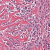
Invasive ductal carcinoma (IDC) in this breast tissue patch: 1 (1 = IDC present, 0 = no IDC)